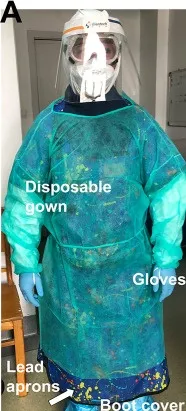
(A-C) HCWs adhere to Level 2 biosafety requirement during the procedure. ERCP Endoscopy personnel precautions and dress code as follows: prior to ERCP procedure, the patient's status of COVID-19 was verified among the ERCP team. HCW wore PPE in the following order: respirator (N95, NK95, or the equivalent); impermeable gown; a first pair of gloves (over the impermeable gown that cover the wrist); lead aprons, thyroid shields, and dosimeters; boot covers; goggles and face shield; disposable isolation gown; and a second pair of gloves (over the isolation gown which cover the wrist). Washing hands with soap and water or alcohol-based hand rub were mandatory before and after patient interaction, contact with potentially infectious sources, and before putting on and upon removal of PPE.
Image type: radiology (ct)